【题型】解答题　【知识点】立体几何　【难度】medium
如图，四边形$ABCD$为长方形，$PA \perp$平面$ABCD$，$AB=AP=2$，$AD=3$。\\[6pt]

\noindent
(1) 若$E$、$F$分别是$PB$、$CD$的中点，求证：$EF \parallel$平面$PAD$；\\[6pt]
\noindent
(2) 边$BC$上是否存在点$G$，使得直线$PG$与平面$PAD$所成的角的大小为$30^\circ$？若存在，求$BG$长；若不存在，说明理由。
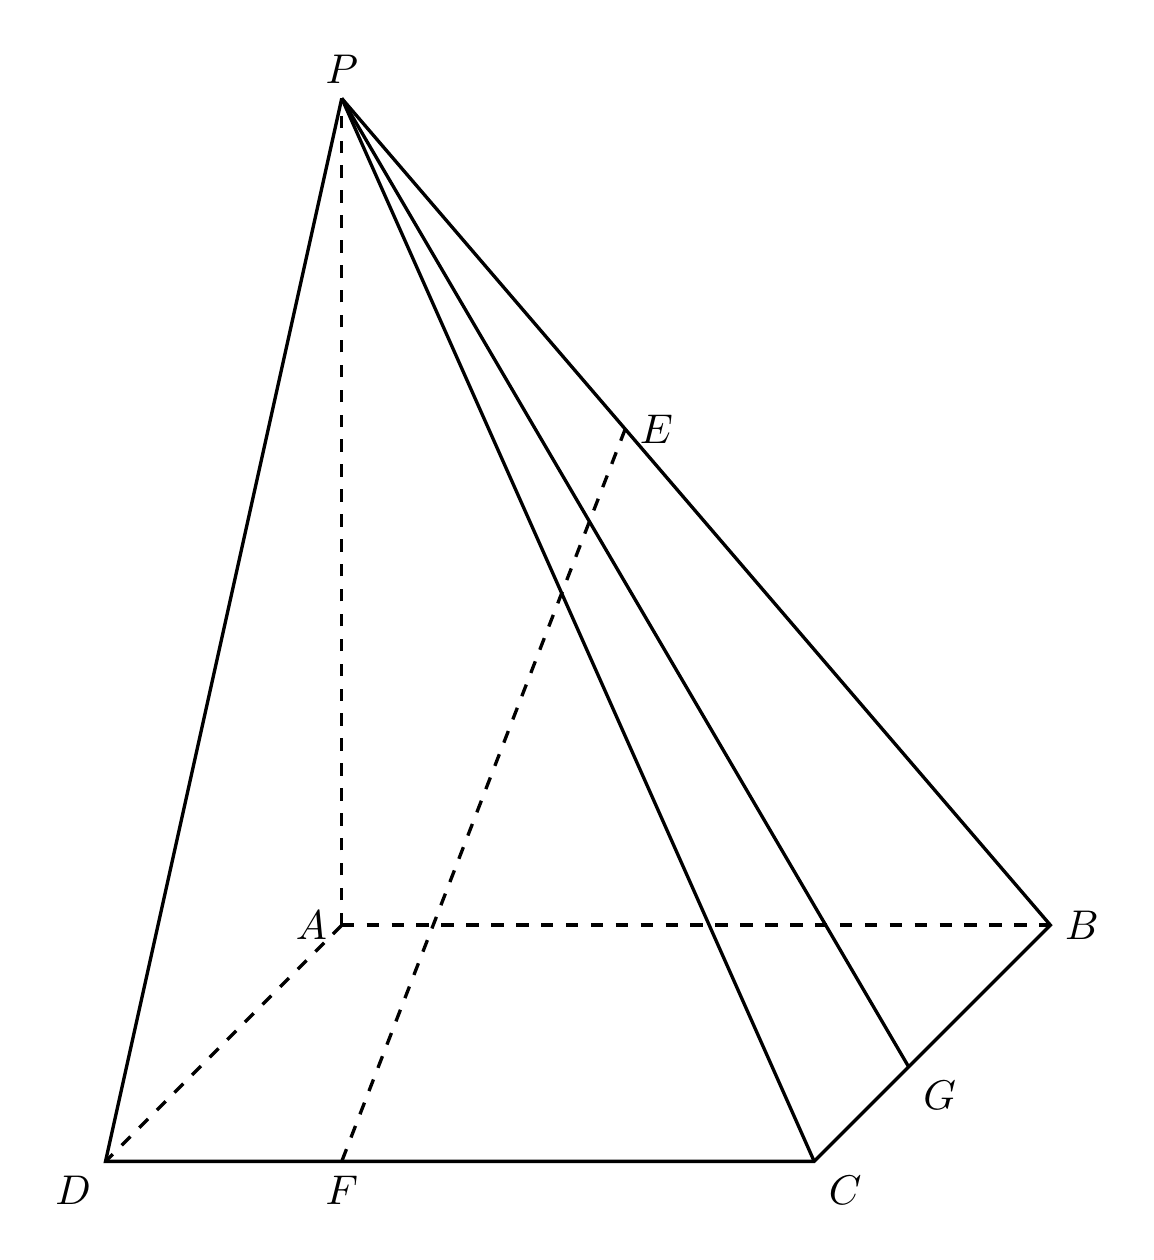
【解答】
\noindent
\textbf{【答案】}(1)证明见解析\\
(2)存在，$BG=2\sqrt{2}$\\[6pt]
\noindent
\textbf{【知识点】}证明线面平行、求线面角、空间位置关系的向量证明、已知线面角求其他量\\[6pt]
\noindent
\textbf{【分析】}（1）法一：几何法：取$AP$中点$G$，连接$EG$、$DG$，通过$EF \parallel DG$，即可求证；法二：向量法：\\
求得平面法向量取平面$PAD$的法向量$\vec{n}=(0,1,0)$ 由$\overrightarrow{EF} \cdot \vec{n}=0$，即可求证；\\[6pt]
\noindent
（2）法一：几何法：作$GH \perp AD$，垂足为$H$，连接$PH$，确定直线$PG$与平面$PAD$所成的角为$\angle GPH$，进\\
而可求解；法二：向量法：由线面夹角公式求解即可。\\[6pt]
\noindent
\textbf{【详解】}（1）\\[6pt]

\noindent
法一：取$AP$中点$M$，连接$EM$、$DM$，\\
$\because ME \parallel AB$，$DF \parallel AB$，\\
$\therefore ME \parallel DF$ ，\\
$\because ME = \frac{1}{2}AB$，$DF = \frac{1}{2}AB$，\\
$\therefore ME = DF$，\\
$\therefore$ 四边形$DFEM$为平行四边形，\\
$\therefore EF \parallel DM$ ，\\
$\because DM \subset$平面$PDA$，$EF$在平面$PDA$外，\\
$\therefore EF \parallel$平面$PDA$\\[6pt]
\noindent
法二：如图建立空间直角坐标，\\

则$D(3,0,0)$，$B(0,2,0)$，$P(0,0,2)$，\\
$F(3,1,0)$，$E(0,1,1)$，$C(3,2,0)$，\\
$\therefore \overrightarrow{EF} = (3,0,-1)$，\\
易知平面$PAD$的一个法向量$\vec{n}=(0,1,0)$\\
$\because \overrightarrow{EF} \cdot \vec{n}=0$，\\
且$EF$在平面$PDA$外\\
$\therefore EF \parallel$平面$PDA$\\[6pt]
\noindent
（2）\\[6pt]

\noindent
法一：作$GH \perp AD$，垂足为$H$，连接$PH$，\\
$\because PA \perp$平面$ABCD$，$GH$在平面$ABCD$内，\\
$\therefore PA \perp GH$，又$AD,PA$为平面$PAD$内两条相交直线，\\
$\therefore GH \perp$平面$PAD$，\\
$\therefore$ 直线$PG$与平面$PAD$所成的角为$\angle GPH = 30^\circ$，\\
$\therefore \frac{HG}{PH} = \tan 30^\circ = \frac{1}{\sqrt{3}}$，\\
$\therefore PH = 2\sqrt{3}$ ，\\
$\therefore BG = AH = \sqrt{PH^2 - PA^2} = 2\sqrt{2}$ ，\\
$\therefore$ 边$BC$上存在点$G$，使得直线$PG$与平面$PAD$所成的角为$30^\circ$，$BG=2\sqrt{2}$ .\\[6pt]
\noindent
法二：设$BG = t(0 \le t \le 3)$，则$G(t,2,0)$，\\
$\therefore \overrightarrow{PG} = (t,2,-2)$，\\
易知平面$PAD$的一个法向量$\vec{n}=(0,1,0)$，\\
设$\overrightarrow{PG}$与$\vec{n}$的夹角为$\varphi$，\\
则$\sin 30^\circ = |\cos \varphi| = \frac{2}{\sqrt{t^2 + 8}}$，\\
解得：$t = 2\sqrt{2}$，\\
$\therefore$ 边$BC$上存在点$G$，使得直线$PG$与平面$PAD$所成的角为$30^\circ$，$BG=2\sqrt{2}$ .
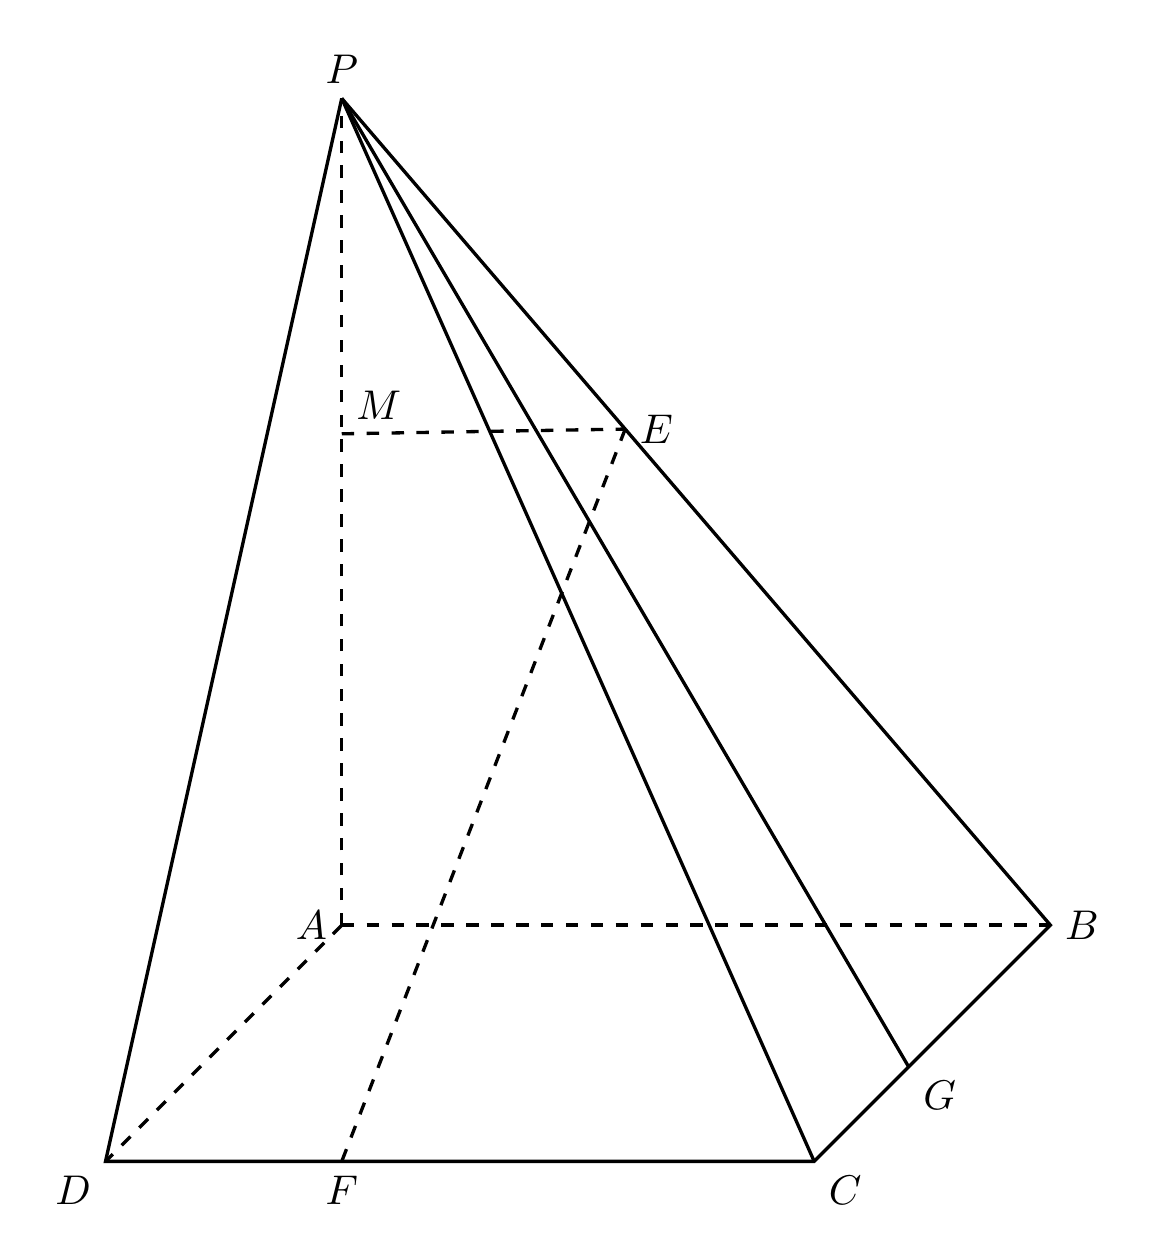
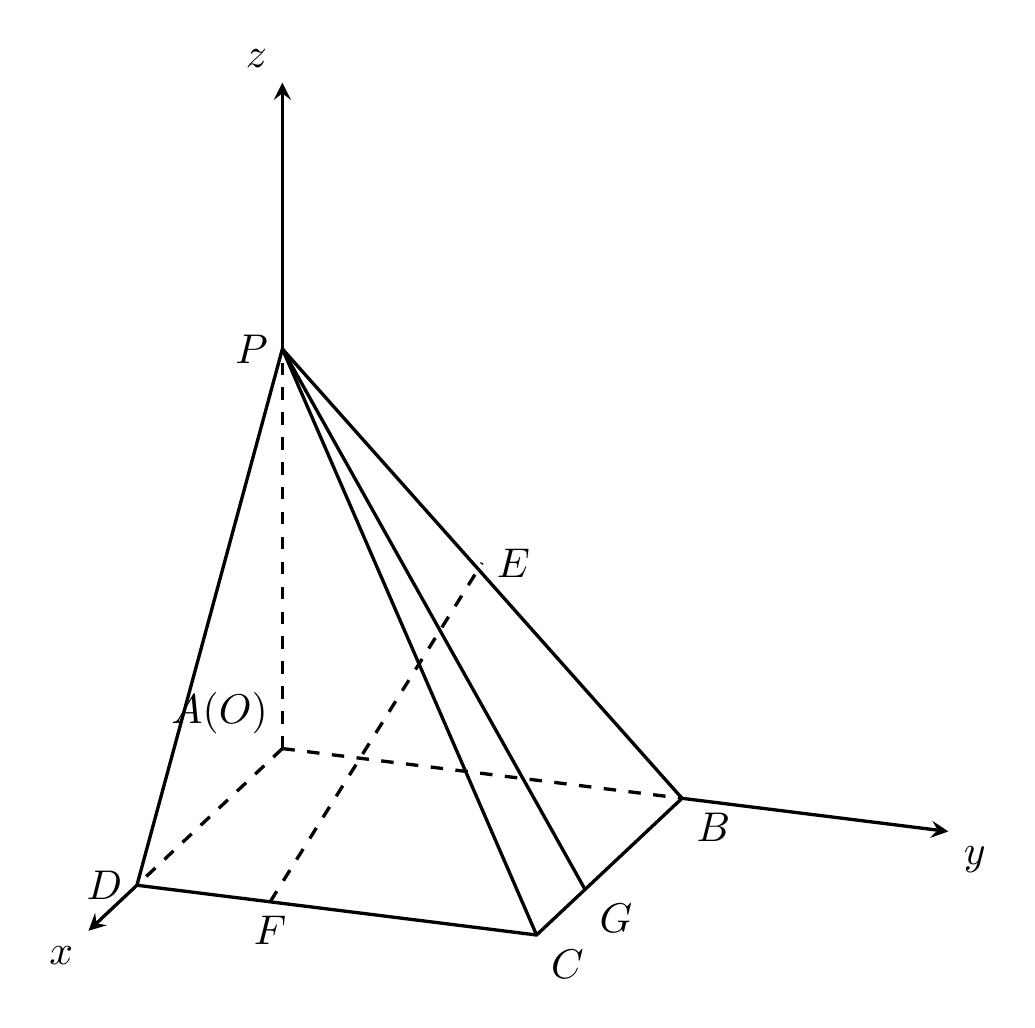
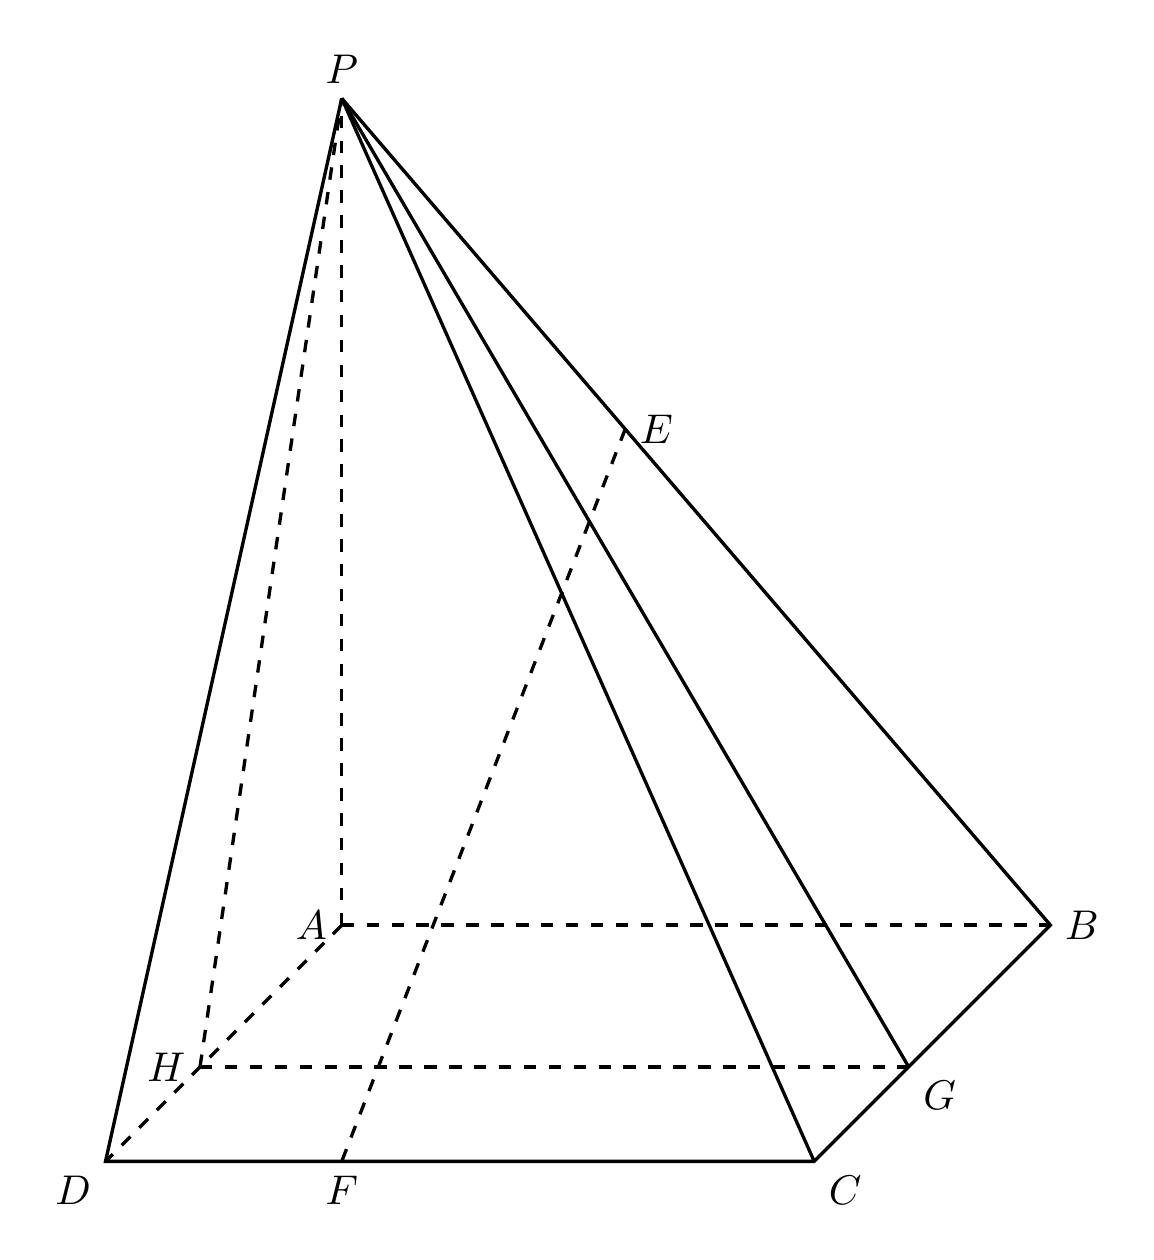